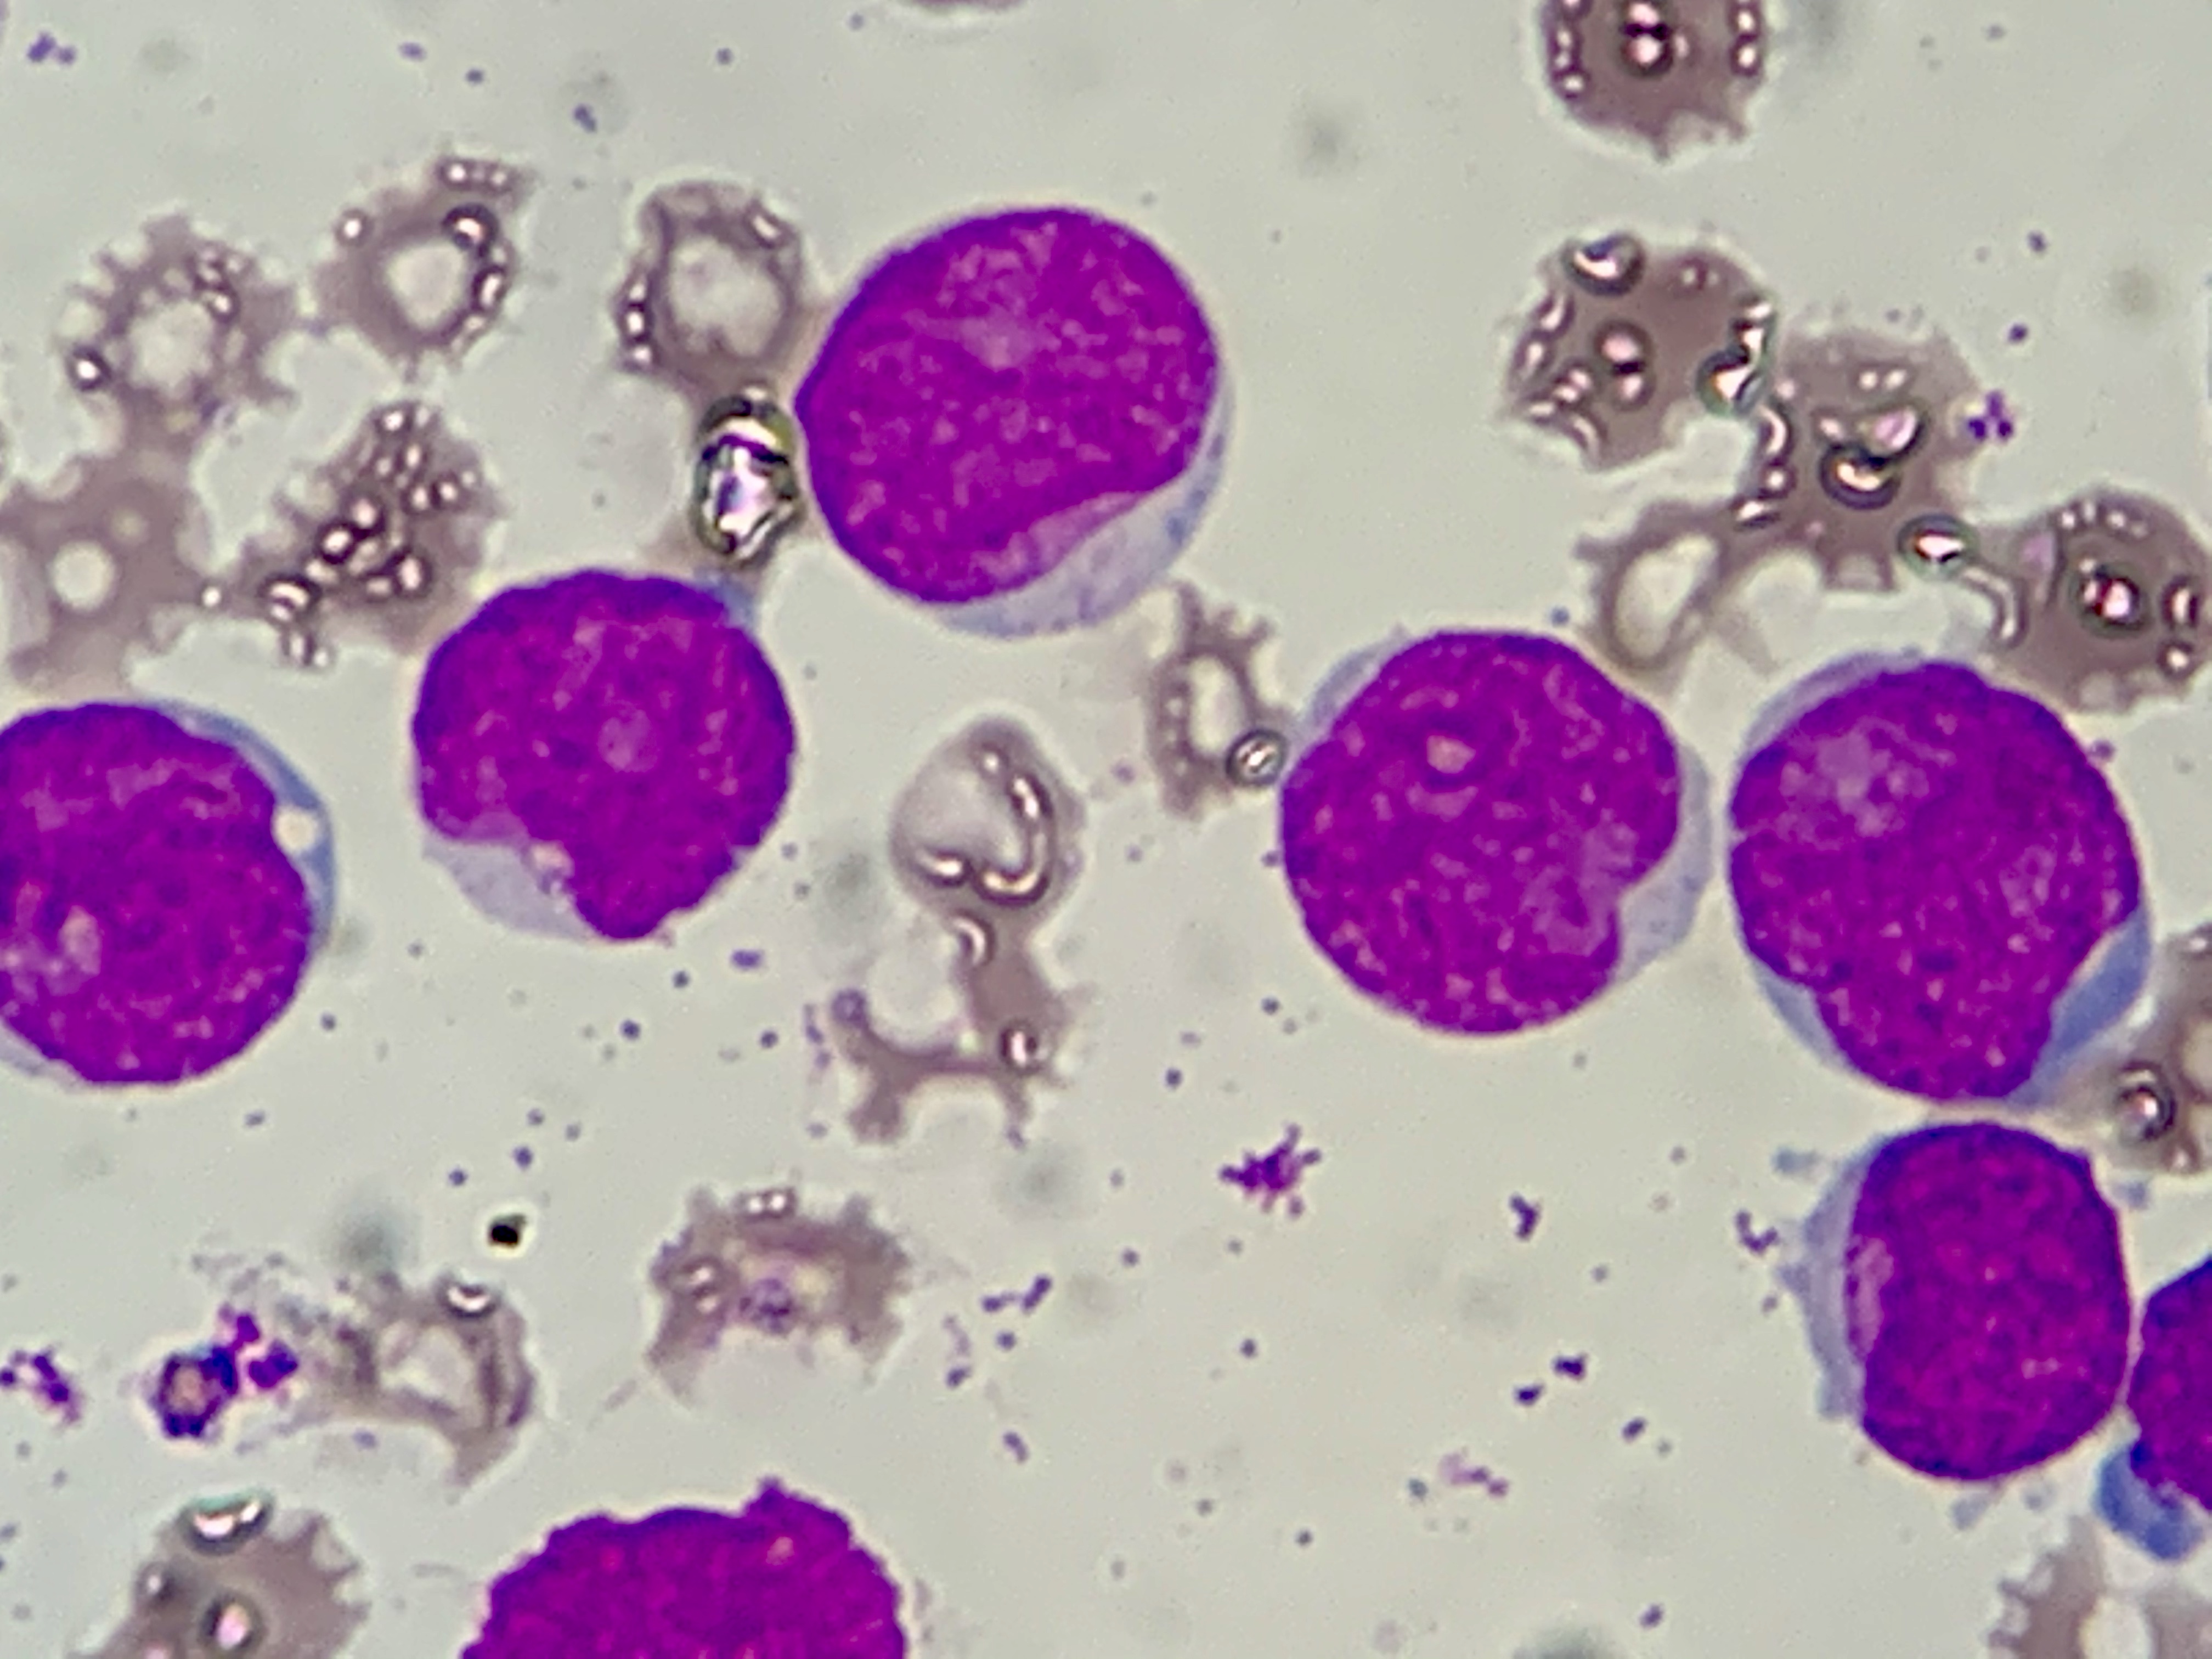
Cell type: BLAST CELLS